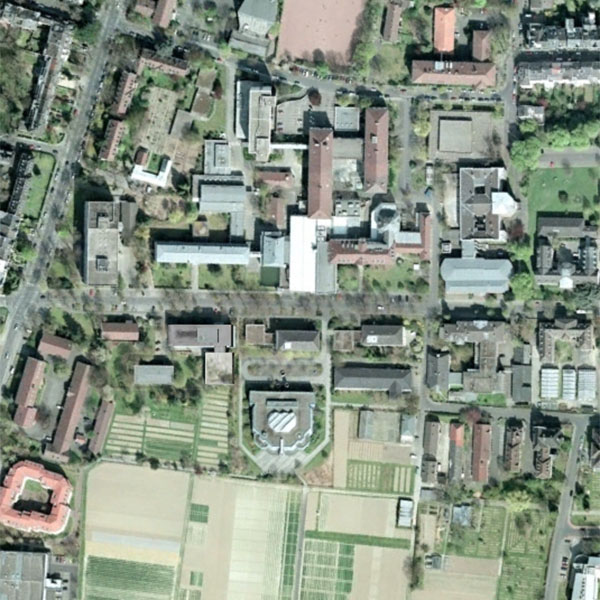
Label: School